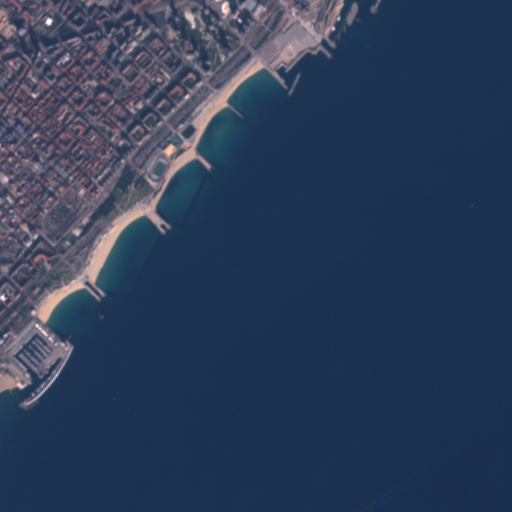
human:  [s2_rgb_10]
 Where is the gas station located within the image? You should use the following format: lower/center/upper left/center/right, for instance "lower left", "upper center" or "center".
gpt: The gas station is located in the upper left of the image.
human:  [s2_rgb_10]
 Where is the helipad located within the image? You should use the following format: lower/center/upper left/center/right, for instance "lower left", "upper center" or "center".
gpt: The helipad is located in the lower left of the image.
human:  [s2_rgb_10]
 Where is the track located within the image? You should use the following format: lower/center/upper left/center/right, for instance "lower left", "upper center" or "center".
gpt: The track is located in the upper left of the image.
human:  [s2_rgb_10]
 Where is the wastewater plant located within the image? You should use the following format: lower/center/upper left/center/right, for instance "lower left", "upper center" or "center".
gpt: The wastewater plant is located in the upper center of the image.
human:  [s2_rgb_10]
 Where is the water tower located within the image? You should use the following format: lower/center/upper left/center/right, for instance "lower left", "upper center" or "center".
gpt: The water tower is located in the upper center of the image.
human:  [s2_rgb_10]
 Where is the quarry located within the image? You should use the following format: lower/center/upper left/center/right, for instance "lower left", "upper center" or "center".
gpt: There is no quarry in the image.